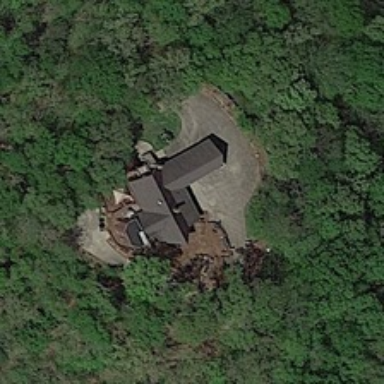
The grey roof houses on the bare ground .